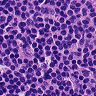
Metastatic tissue present: no